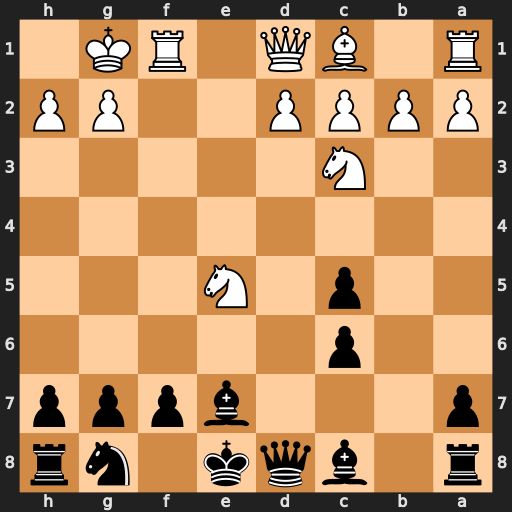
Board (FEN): r1bqk1nr/p3bppp/2p5/2p1N3/8/2N5/PPPP2PP/R1BQ1RK1
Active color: b
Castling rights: kq
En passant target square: -
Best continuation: Qd4+ Kh1 Qxe5